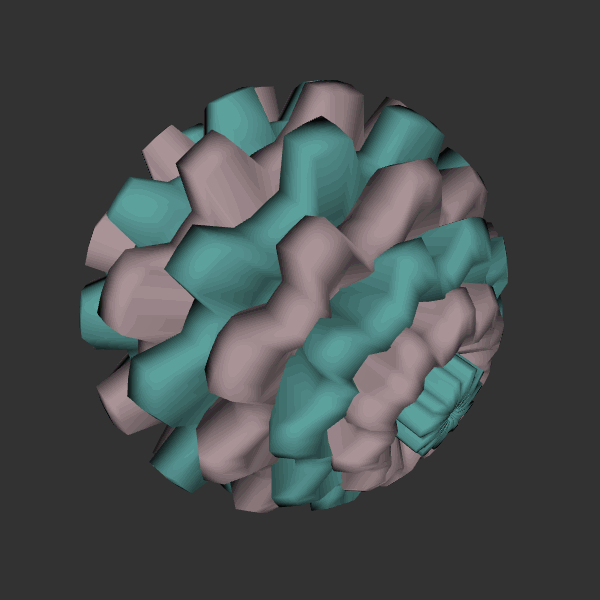
Background: dark